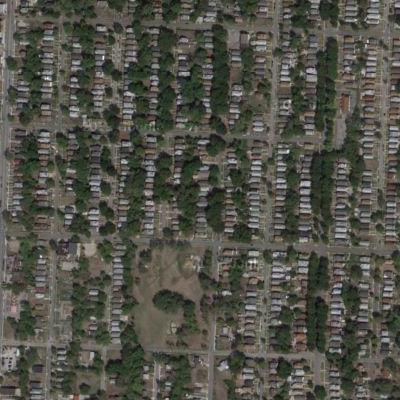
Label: fResident